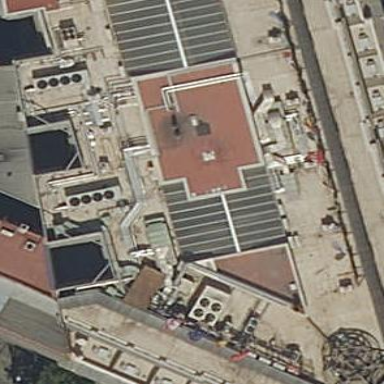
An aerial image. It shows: Hotel building.